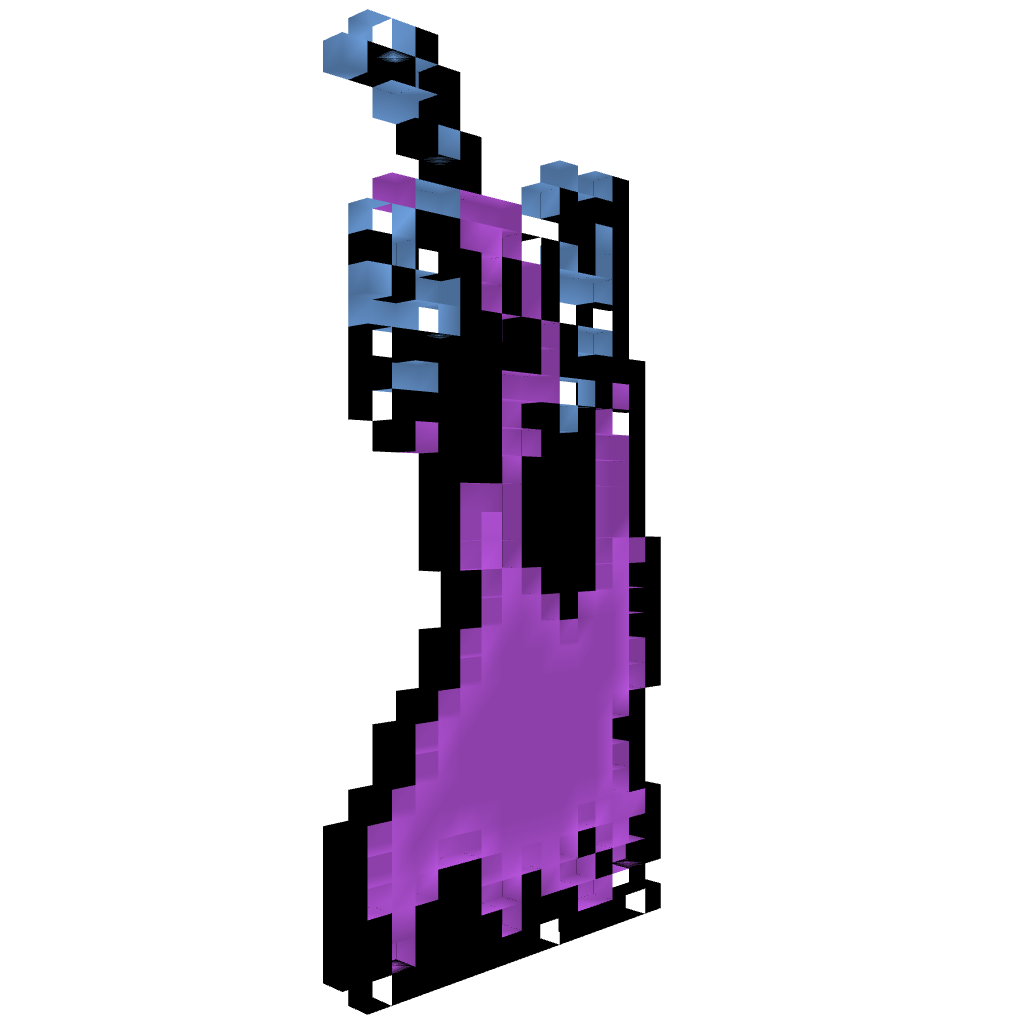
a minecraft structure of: Zombie from Castlevania bad low quality